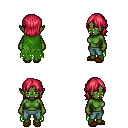
a pixel art fantasy rpg character, female body template, orc, green skin, green tattered cape, teal pants, ruby red long bangs hairstyle, brown slippers, four views (front, back, left, right), 2x2 character sprite sheet, small pixel art, hard edges, no anti-aliasing